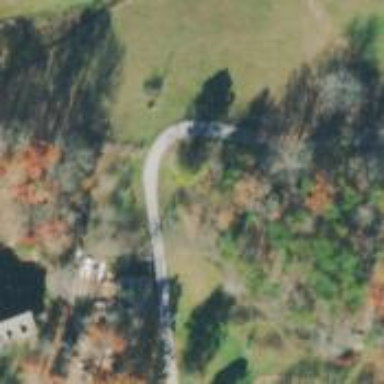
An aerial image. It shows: Driveway leading to service road.